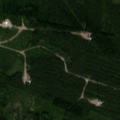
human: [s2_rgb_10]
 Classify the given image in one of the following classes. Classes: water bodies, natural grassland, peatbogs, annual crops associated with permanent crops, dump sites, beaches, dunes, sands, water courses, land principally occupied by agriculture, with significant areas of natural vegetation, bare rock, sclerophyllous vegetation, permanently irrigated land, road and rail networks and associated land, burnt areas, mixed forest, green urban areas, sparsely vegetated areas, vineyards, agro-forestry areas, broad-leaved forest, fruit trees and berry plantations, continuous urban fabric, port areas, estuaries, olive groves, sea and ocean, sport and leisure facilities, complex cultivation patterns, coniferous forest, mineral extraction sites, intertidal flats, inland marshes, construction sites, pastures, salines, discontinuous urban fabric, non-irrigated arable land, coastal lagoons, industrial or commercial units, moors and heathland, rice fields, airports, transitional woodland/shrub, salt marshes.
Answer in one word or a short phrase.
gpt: coniferous forest, mixed forest, transitional woodland/shrub